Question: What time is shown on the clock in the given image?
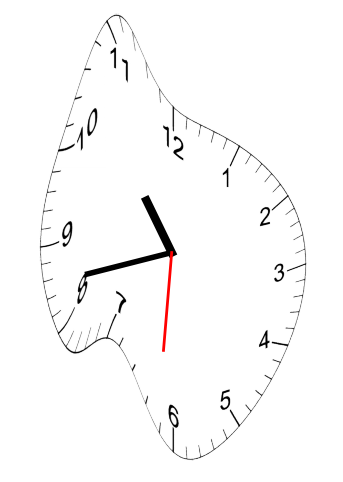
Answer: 10:42:31